Field crop: maize
Growth stage: 1
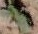
Species: datura